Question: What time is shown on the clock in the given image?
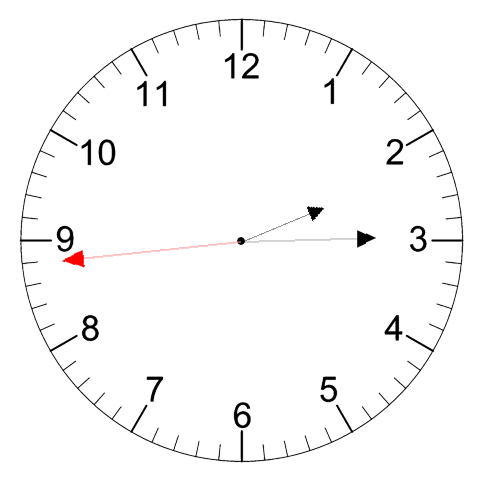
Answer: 02:14:44